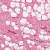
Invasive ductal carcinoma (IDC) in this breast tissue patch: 0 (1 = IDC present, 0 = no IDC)